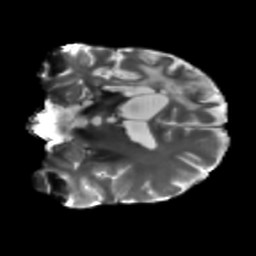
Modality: T2w
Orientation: coronal
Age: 56
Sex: male
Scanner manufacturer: siemens
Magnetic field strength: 3 T
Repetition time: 5.25 s
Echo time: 0.08 s